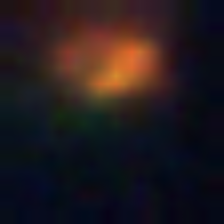
Taxon: NanoPlankton
Group: Other